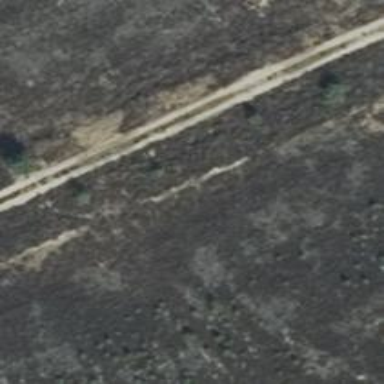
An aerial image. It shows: Sandy track road with grade 4 track type.